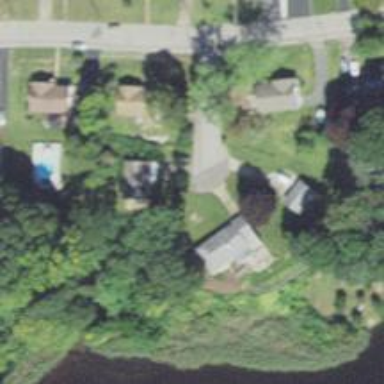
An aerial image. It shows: Residential driveway serving as service road.